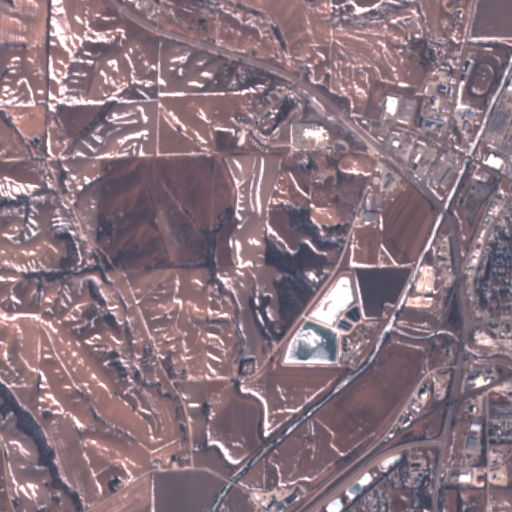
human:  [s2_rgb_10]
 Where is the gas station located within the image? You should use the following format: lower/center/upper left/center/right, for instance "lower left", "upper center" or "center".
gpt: The gas station is located in the center right of the image.
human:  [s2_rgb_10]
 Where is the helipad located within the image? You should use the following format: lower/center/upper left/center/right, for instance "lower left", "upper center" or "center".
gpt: The helipad is located in the upper center of the image.
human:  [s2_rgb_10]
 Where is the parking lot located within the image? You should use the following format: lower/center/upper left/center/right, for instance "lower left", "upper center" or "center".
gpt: The parking lot is located in the upper right of the image.
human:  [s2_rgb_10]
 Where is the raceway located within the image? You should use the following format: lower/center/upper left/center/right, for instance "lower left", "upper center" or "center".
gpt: The raceway is located in the upper right of the image.
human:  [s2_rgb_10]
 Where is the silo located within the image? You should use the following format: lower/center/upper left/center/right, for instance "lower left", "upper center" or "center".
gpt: The silo is located in the lower right of the image.
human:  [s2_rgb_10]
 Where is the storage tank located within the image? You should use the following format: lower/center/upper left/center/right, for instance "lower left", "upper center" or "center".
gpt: The storage tank is located in the lower right of the image.
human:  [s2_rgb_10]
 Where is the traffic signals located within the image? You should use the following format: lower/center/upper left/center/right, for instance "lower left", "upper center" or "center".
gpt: The traffic signals is located in the upper right of the image.
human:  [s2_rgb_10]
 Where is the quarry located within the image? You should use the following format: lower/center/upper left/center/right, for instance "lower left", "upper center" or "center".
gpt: There is no quarry in the image.